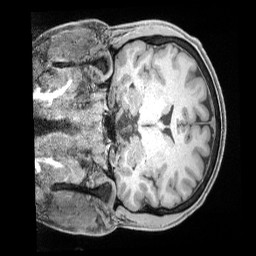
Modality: T1w
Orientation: coronal
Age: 36
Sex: male
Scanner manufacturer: siemens
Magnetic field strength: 3 T
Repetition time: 2 s
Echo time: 0.00211 s